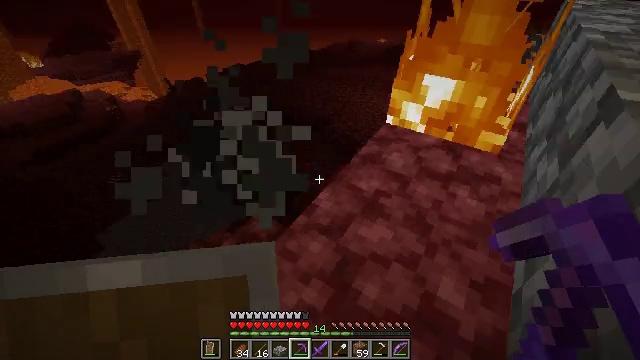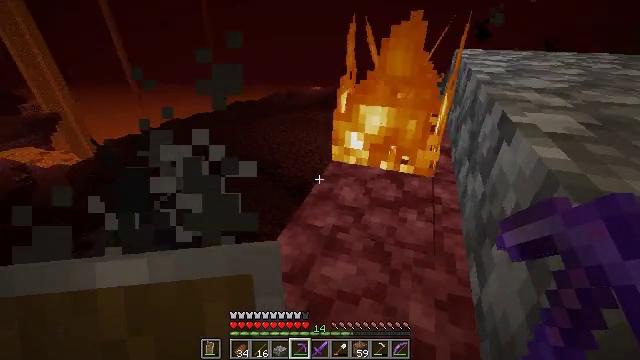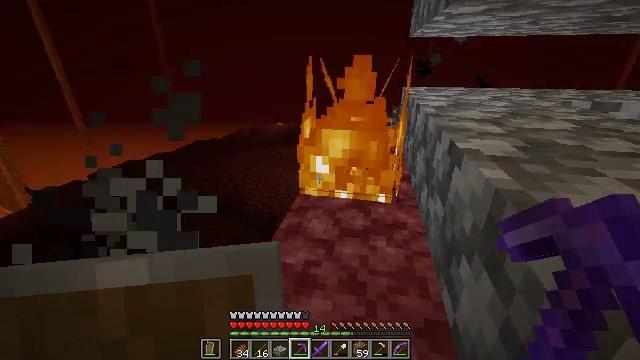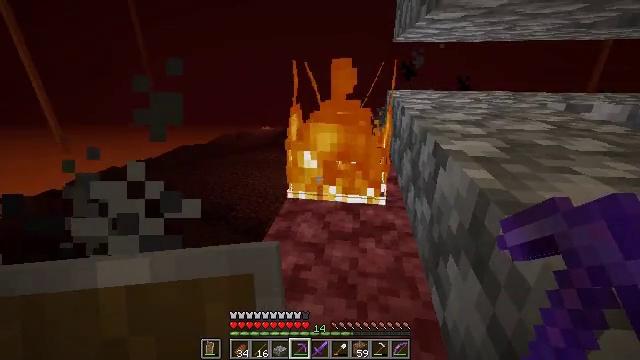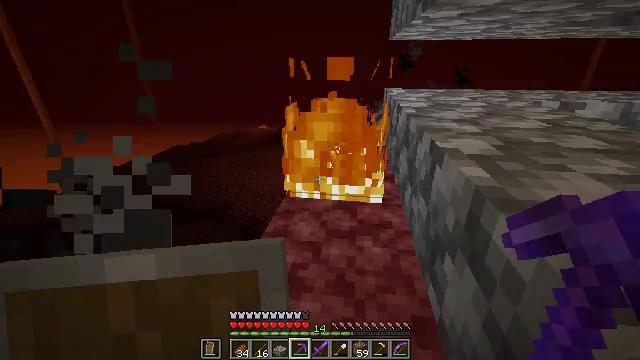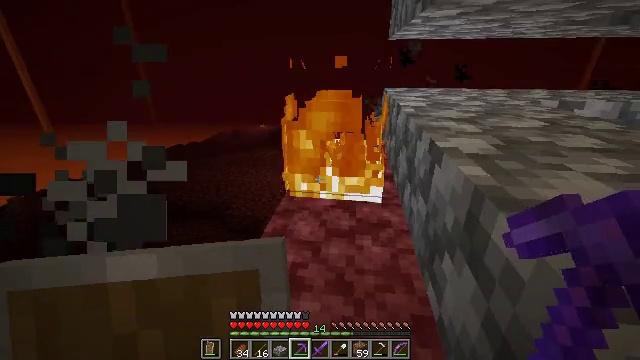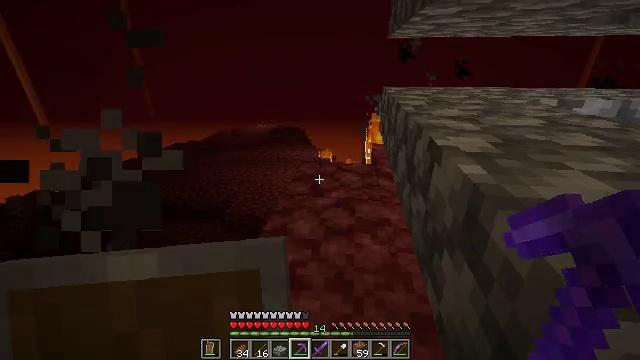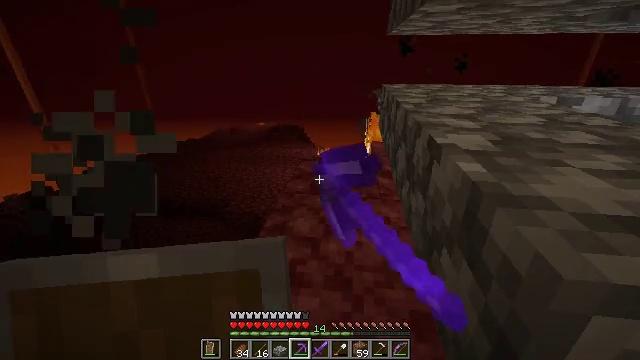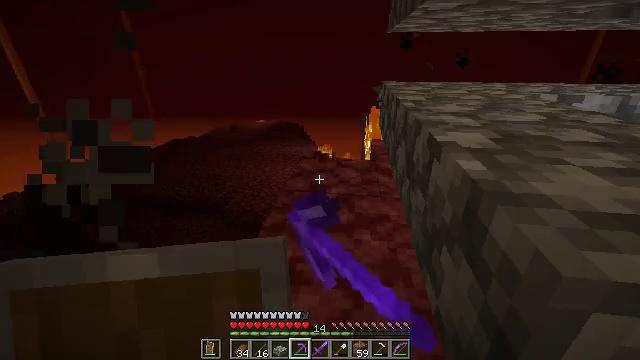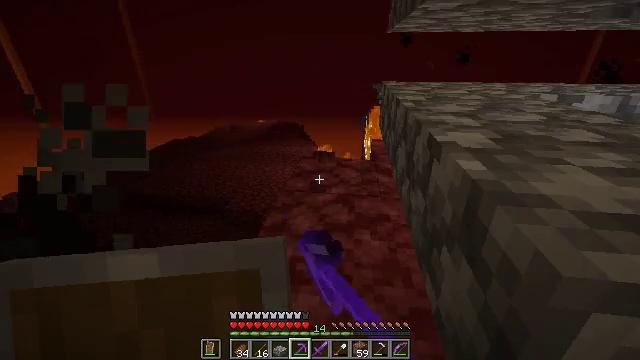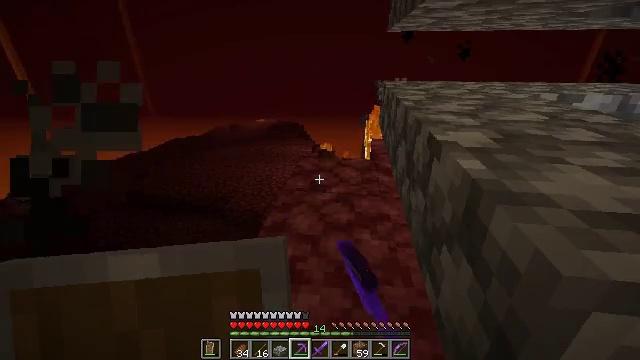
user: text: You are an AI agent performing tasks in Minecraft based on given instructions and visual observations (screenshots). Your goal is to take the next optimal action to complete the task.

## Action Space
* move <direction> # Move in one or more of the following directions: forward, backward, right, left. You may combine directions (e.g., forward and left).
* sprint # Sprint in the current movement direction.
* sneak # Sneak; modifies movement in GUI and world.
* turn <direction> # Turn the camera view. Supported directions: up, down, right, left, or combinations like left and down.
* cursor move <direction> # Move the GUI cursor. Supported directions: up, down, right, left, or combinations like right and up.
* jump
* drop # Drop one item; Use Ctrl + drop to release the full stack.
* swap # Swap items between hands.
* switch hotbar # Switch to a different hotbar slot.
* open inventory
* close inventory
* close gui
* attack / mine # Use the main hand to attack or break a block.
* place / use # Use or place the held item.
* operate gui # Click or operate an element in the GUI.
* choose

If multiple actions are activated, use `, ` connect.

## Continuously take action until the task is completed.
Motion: motion action
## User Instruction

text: Destroy the fire.
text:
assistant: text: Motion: sneak, turn right and up
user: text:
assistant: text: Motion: sneak, turn right and up
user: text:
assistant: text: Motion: sneak, turn right
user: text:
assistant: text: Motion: sneak
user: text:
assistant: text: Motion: sneak
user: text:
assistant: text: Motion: sneak, attack / mine
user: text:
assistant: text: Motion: sneak, attack / mine
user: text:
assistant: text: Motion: sneak, attack / mine
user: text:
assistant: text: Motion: sneak, attack / mine
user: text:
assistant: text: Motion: sneak
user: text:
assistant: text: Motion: sneak